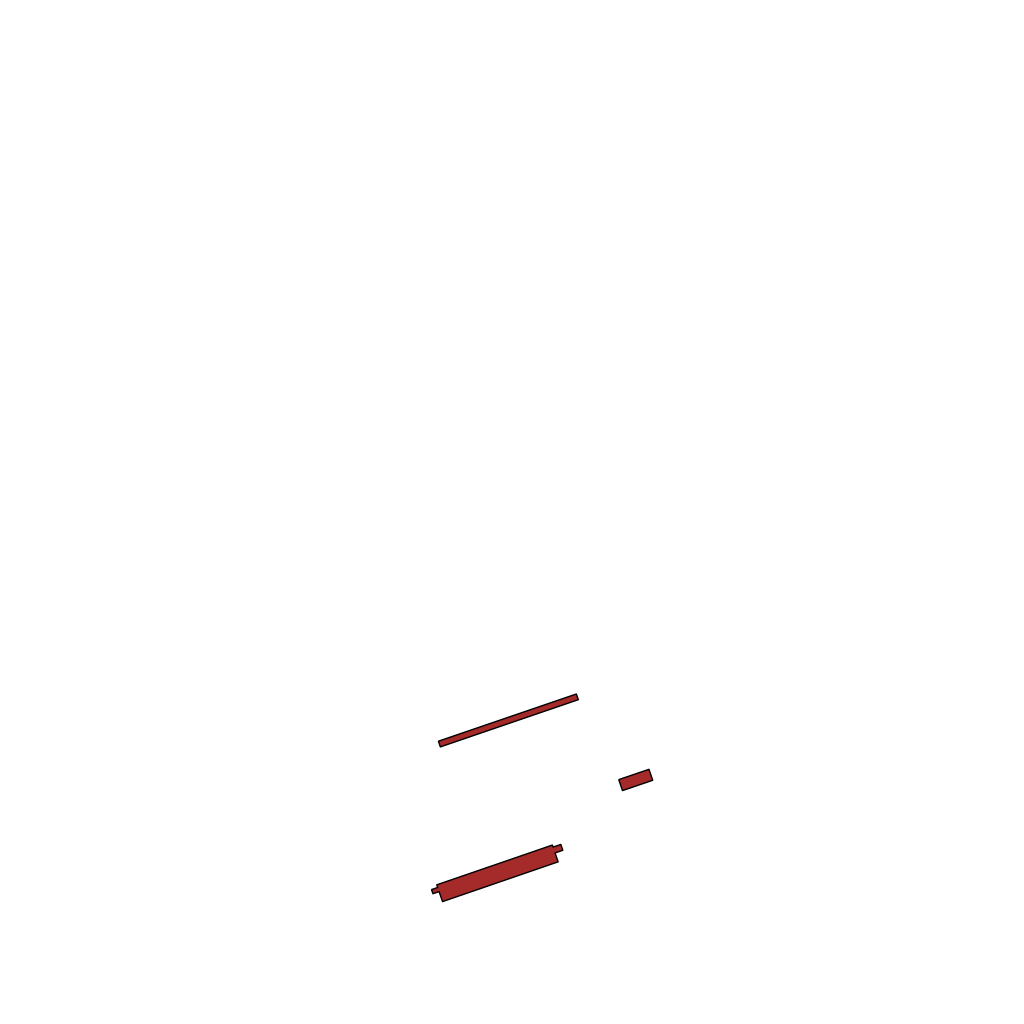
Tags: overhead vector_map, industrial, recreation, individual_rise, density_1, Facility, 1.0 km²